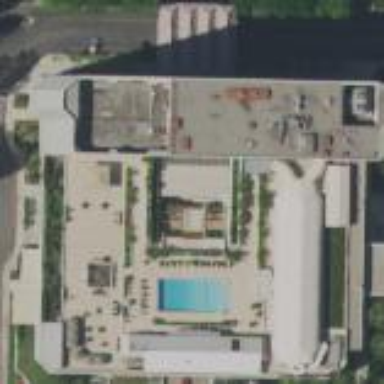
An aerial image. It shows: Hotel building.